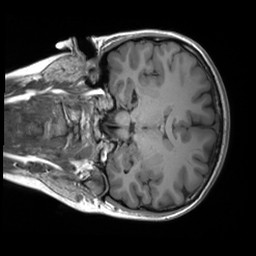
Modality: T1w
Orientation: coronal
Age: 25
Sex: female
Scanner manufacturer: siemens
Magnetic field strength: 3 T
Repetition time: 1.8 s
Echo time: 0.00241 s